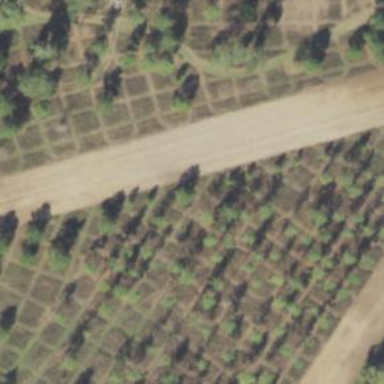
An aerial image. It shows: Orchard.